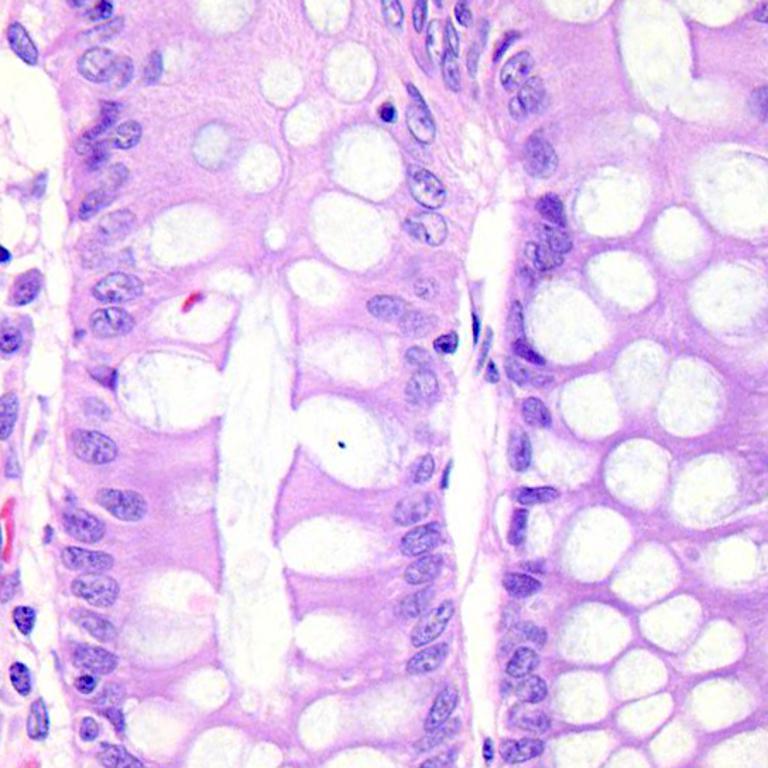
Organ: colon
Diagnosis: benign